The image is an STFT spectrogram (time versus frequency) of a rotating-machine vibration signal. What is the most likely rotor condition (normal, misalignment, unbalance, looseness)?
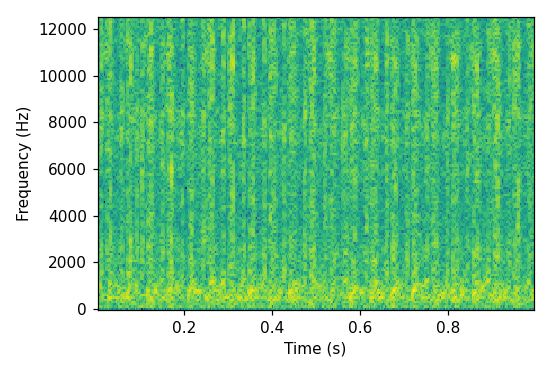
Answer: looseness